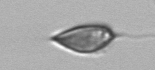
Label: Prorocentrum_triestinum